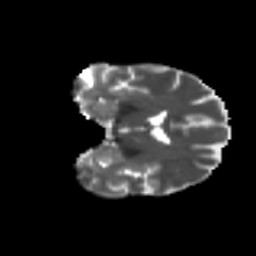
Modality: T2w
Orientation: coronal
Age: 65
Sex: female
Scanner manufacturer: ge
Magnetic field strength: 3 T
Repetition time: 7.8 s
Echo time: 0.0606 s